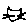
Label: cat